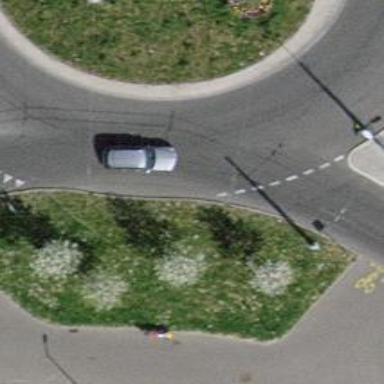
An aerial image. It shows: Asphalt road connected to tertiary road at roundabout. Trolley wires are present on the road.